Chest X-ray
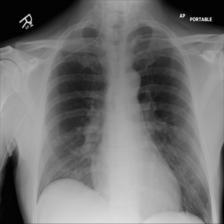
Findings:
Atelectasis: negative
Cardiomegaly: negative
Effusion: negative
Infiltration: negative
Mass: negative
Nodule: negative
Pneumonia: negative
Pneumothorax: negative
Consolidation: negative
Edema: negative
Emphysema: negative
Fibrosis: negative
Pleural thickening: negative
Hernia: negative